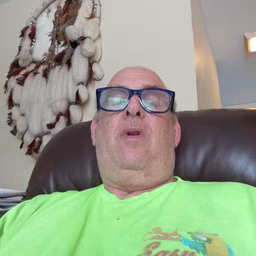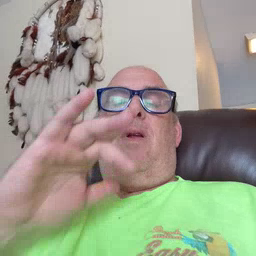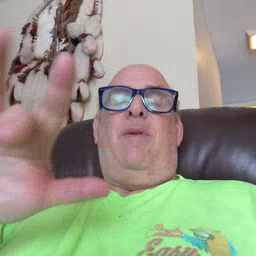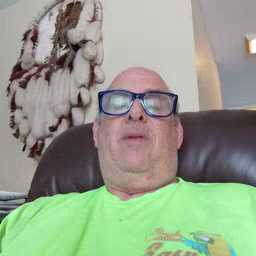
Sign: empty